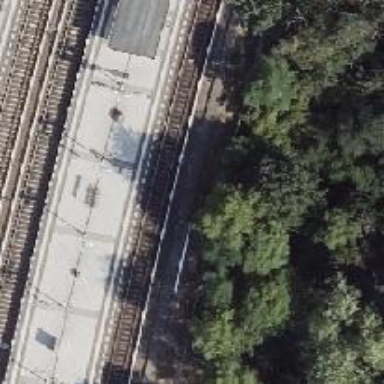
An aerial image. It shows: Close-up of railway platform edge.